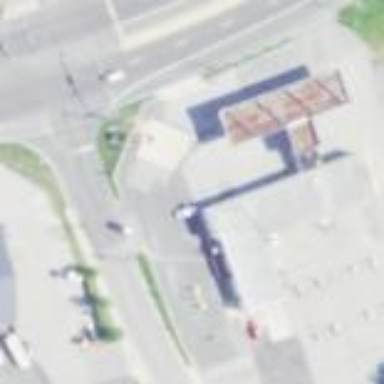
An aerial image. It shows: Car wash facility.